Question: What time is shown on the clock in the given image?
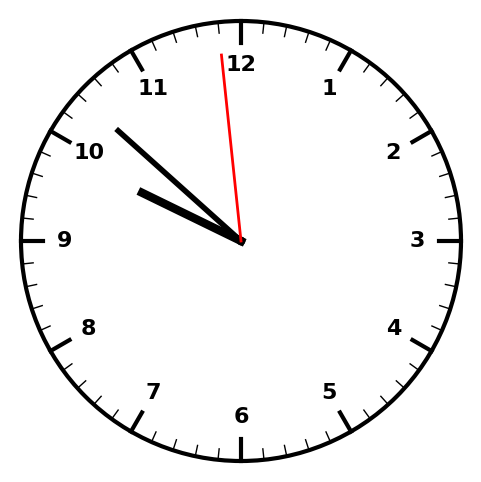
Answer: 09:51:59